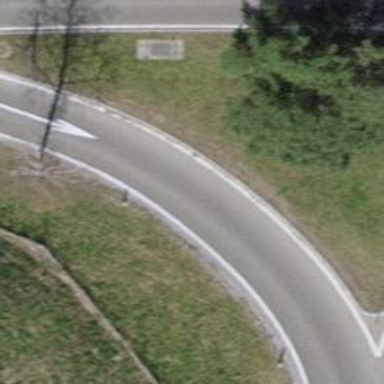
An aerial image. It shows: Asphalt trunk link road.